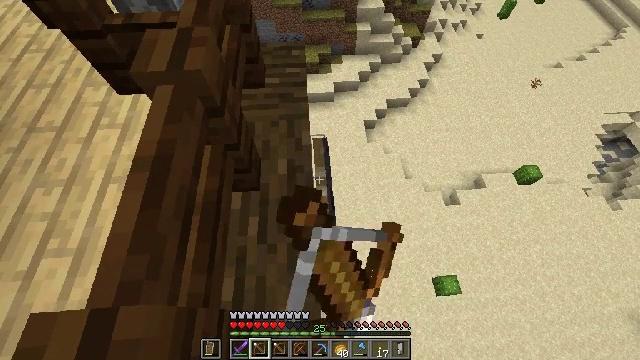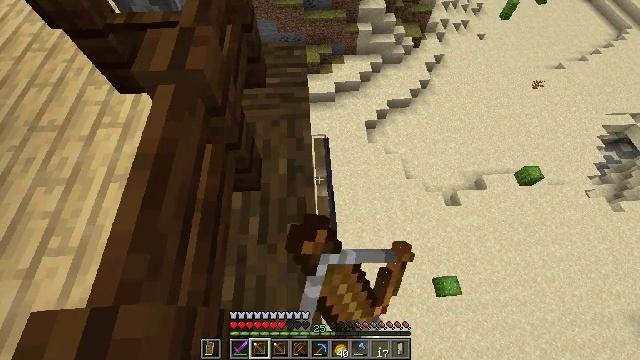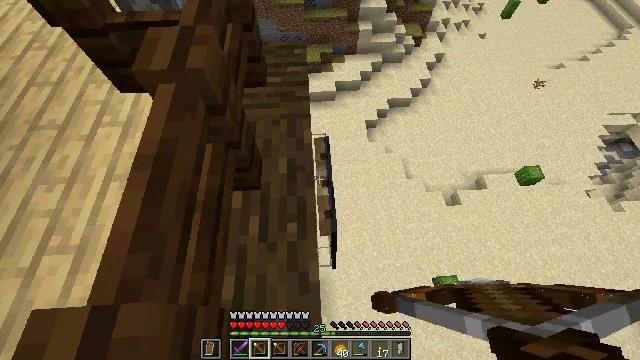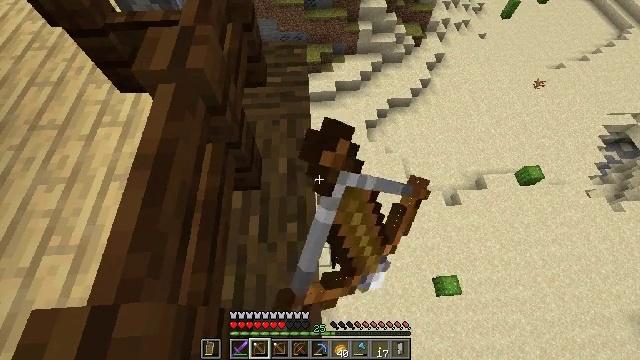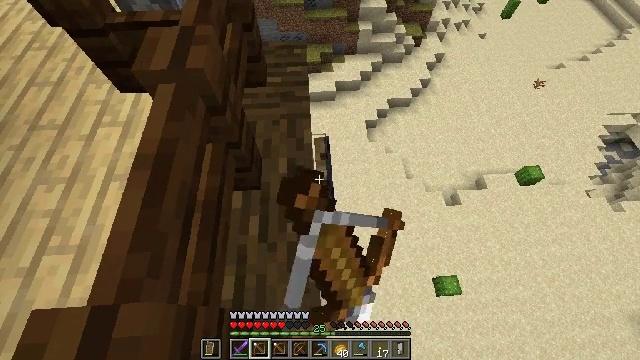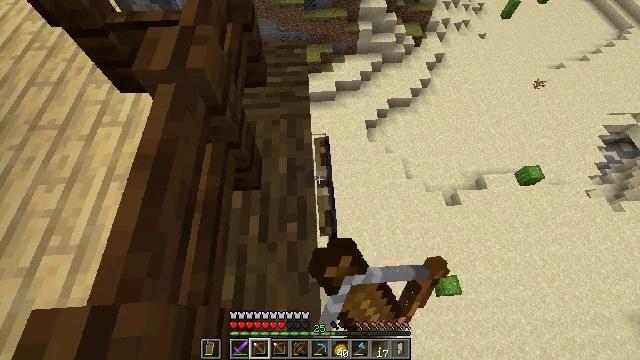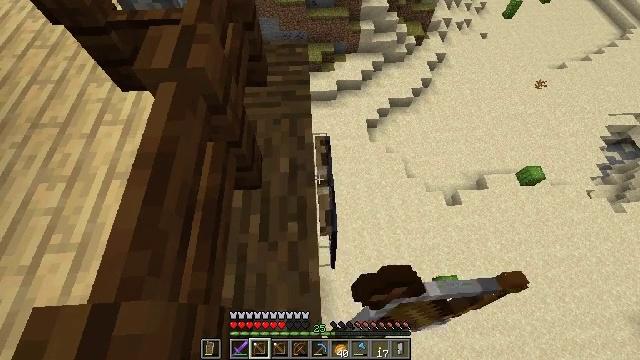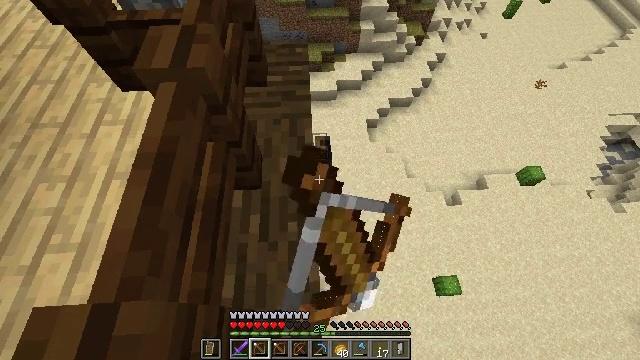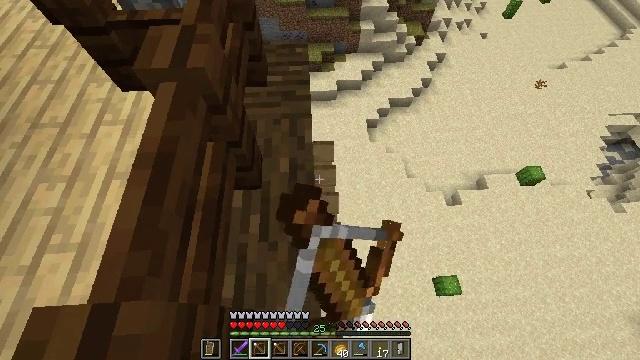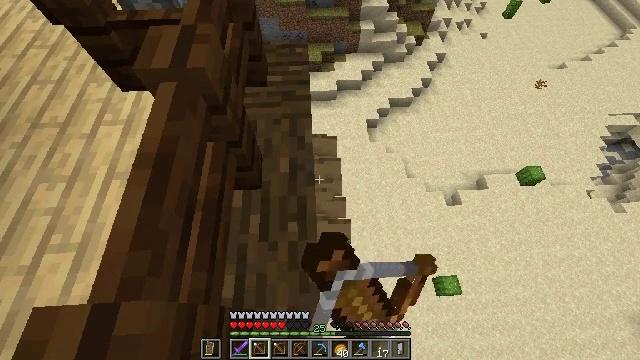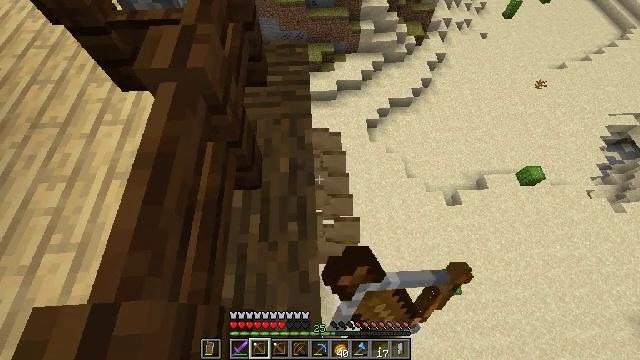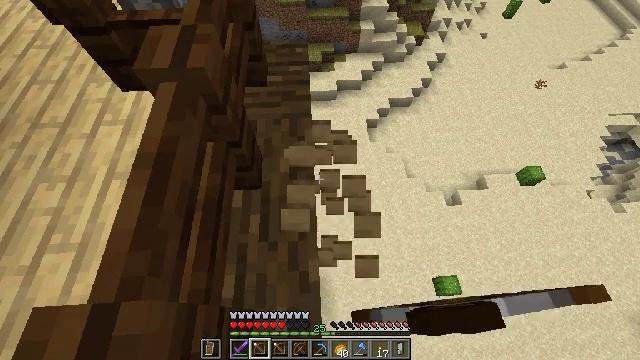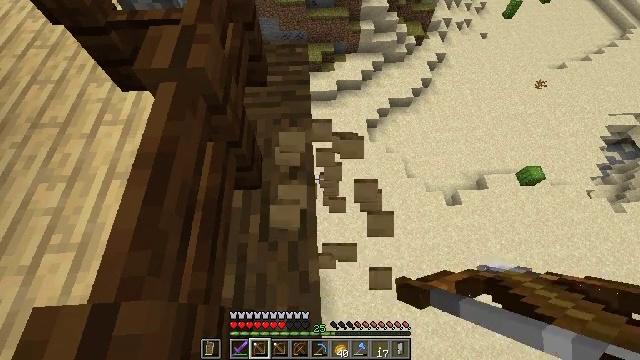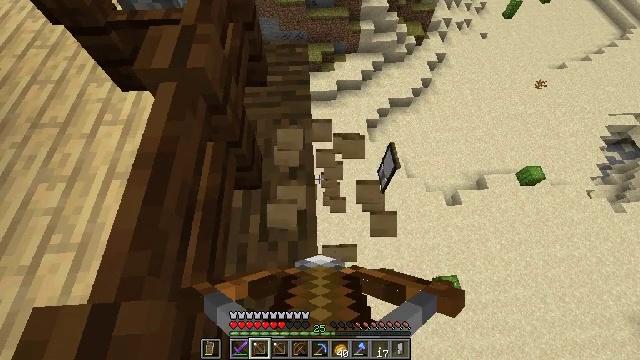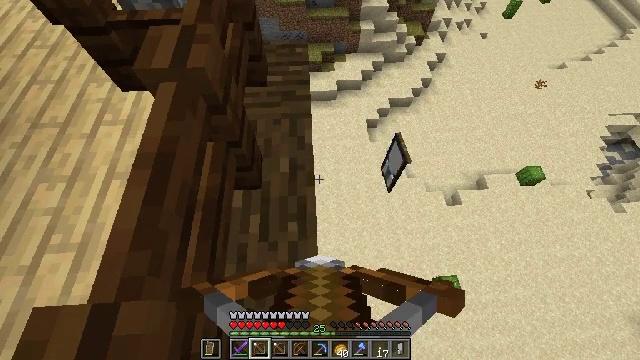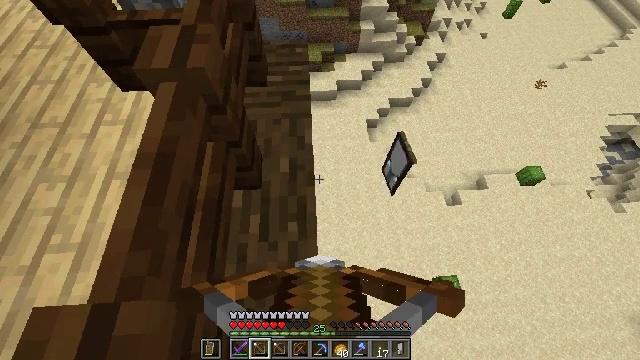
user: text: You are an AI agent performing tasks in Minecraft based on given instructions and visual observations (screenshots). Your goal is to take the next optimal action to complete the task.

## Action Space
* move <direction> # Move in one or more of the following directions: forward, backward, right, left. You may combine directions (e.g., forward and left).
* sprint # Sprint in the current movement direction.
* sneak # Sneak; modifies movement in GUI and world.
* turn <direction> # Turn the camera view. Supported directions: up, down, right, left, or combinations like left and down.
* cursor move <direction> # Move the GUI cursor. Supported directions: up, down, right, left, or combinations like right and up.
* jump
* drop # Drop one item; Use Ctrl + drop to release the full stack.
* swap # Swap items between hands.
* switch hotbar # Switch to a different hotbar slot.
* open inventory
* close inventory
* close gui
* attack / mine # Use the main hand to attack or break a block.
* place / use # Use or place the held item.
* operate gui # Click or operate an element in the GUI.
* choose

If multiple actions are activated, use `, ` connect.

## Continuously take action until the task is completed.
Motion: motion action
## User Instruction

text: Mine the white wall banner from the wall.
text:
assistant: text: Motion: attack / mine
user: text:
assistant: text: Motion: attack / mine
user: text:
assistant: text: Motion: attack / mine
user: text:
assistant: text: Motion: attack / mine
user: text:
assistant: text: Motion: attack / mine
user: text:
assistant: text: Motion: attack / mine
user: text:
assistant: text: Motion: attack / mine
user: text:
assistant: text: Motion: attack / mine
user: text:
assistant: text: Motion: attack / mine
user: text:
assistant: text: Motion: attack / mine
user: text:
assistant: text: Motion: attack / mine
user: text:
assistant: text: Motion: attack / mine
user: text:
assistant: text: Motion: attack / mine
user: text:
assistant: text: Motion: attack / mine
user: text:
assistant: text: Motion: attack / mine
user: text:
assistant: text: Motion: attack / mine
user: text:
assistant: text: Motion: attack / mine
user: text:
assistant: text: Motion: no_op
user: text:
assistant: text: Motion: move forward
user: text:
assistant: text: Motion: move forward, turn down
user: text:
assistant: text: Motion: move forward, turn down
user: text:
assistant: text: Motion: move forward, turn down
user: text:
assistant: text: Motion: no_op
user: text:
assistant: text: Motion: no_op
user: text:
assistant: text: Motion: no_op
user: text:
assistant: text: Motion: turn down
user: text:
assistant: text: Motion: no_op
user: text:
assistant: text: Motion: no_op
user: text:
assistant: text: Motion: no_op
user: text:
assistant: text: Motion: turn left and up